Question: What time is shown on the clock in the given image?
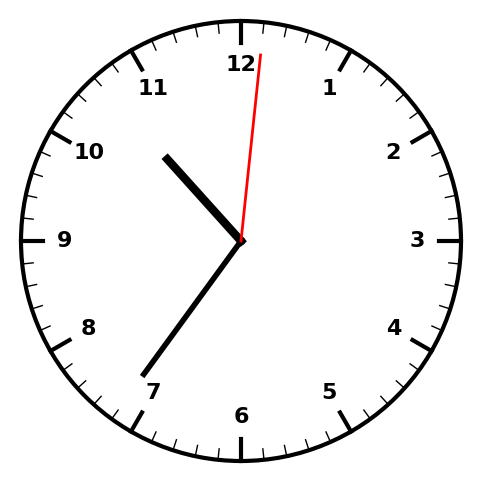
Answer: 10:36:01